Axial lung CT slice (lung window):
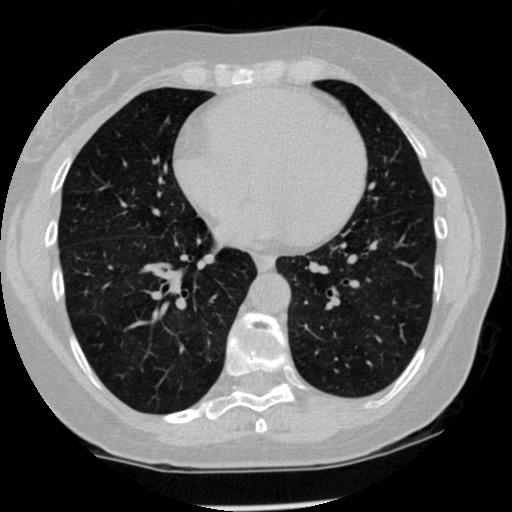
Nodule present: no